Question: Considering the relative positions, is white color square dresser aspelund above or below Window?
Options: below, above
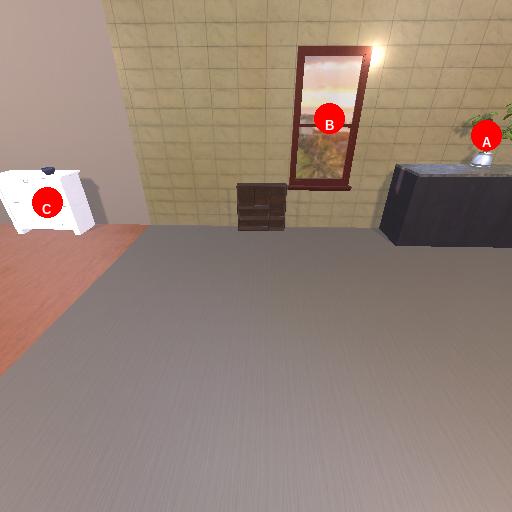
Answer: below